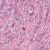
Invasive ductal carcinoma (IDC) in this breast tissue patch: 1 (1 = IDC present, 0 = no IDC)